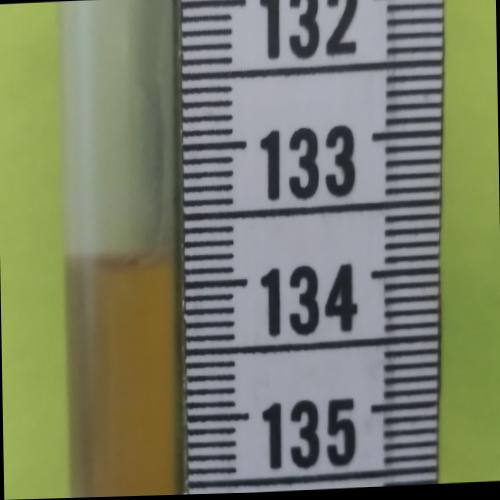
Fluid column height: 133.8 cm